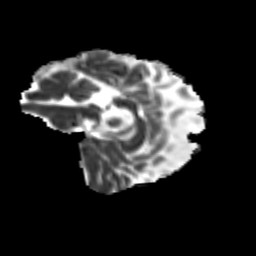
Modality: MD
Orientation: sagittal
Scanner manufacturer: siemens
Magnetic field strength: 3 T
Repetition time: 9.2 s
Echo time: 0.084 s